Question: Is there a best way to implement a control like this in WPF?

I can easily replicate the text labels and the progress bar (without the circular "bumps" above each label) but I'd like to know if there's a control already out there, or a best practice, for creating this sort of control in WPF.
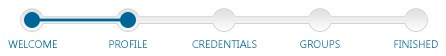
Answer: It's hard to say what the is in this case but here is how I would do it.
The wizard control in your screenshot looks like a combination of a 'ProgressBar' and an 'ItemsControl' and in this case it seems easier to me to derive from 'ItemsControl' and implement the progress functionality than the other way around but it also depends on how you want it to work .
Using a 'UniformGrid' as 'ItemsPanel' and the 'ItemTemplate' below, we get the following look 'List'

'''
<ItemsControl ItemsSource="{Binding Steps}">
<ItemsControl.ItemsPanel>
<ItemsPanelTemplate>
<UniformGrid Rows="1"/>
</ItemsPanelTemplate>
</ItemsControl.ItemsPanel>
<ItemsControl.ItemTemplate>
<DataTemplate>
<Grid>
<Grid.RowDefinitions>
<RowDefinition Height="Auto"/>
<RowDefinition Height="Auto"/>
</Grid.RowDefinitions>
<Ellipse HorizontalAlignment="Center" Height="20" Width="20" Stroke="Transparent" Fill="Blue"/>
<TextBlock Grid.Row="1" Text="{Binding}" HorizontalAlignment="Center" Margin="0,5,0,0"/>
</Grid>
</DataTemplate>
</ItemsControl.ItemTemplate>
</ItemsControl>
'''
Adding a 'DropShadowEffect' to the 'ItemsPanel', two 'Path' elements to the 'ItemTemplate' and two 'DataTriggers' to determine if the current item is the first or last item to show/hide the left/right 'Path' and we can get a pretty similar look to your screenshot

'''
<UniformGrid Rows="1" SnapsToDevicePixels="True">
<UniformGrid.Effect>
<DropShadowEffect Color="Black"
BlurRadius="5"
Opacity="0.6"
ShadowDepth="0"/>
</UniformGrid.Effect>
</UniformGrid>
'''
'''
<DataTemplate>
<DataTemplate.Resources>
<Style TargetType="Path">
<Setter Property="Data" Value="M0.0,0.0 L0.0,0.33 L1.0,0.33 L1.0,0.66 L0.0,0.66 L0.0,1.0"/>
<Setter Property="StrokeThickness" Value="0"/>
<Setter Property="Height" Value="21"/>
<Setter Property="Stretch" Value="Fill"/>
<Setter Property="Fill" Value="{StaticResource wizardBarBrush}"/>
<Setter Property="StrokeEndLineCap" Value="Square"/>
<Setter Property="StrokeStartLineCap" Value="Square"/>
<Setter Property="Stroke" Value="Transparent"/>
</Style>
</DataTemplate.Resources>
<Grid>
<Grid.RowDefinitions>
<RowDefinition Height="Auto"/>
<RowDefinition Height="Auto"/>
</Grid.RowDefinitions>
<Grid.ColumnDefinitions>
<ColumnDefinition/>
<ColumnDefinition/>
</Grid.ColumnDefinitions>
<Path Name="leftPath"/>
<Path Name="rightPath" Grid.Column="1"/>
<Ellipse Grid.ColumnSpan="2" HorizontalAlignment="Center" Height="20" Width="20" Stroke="Transparent" Fill="{StaticResource wizardBarBrush}"/>
<TextBlock Grid.ColumnSpan="2" Grid.Row="1" Text="{Binding}" HorizontalAlignment="Center" Margin="0,5,0,0"/>
</Grid>
<DataTemplate.Triggers>
<DataTrigger Binding="{Binding RelativeSource={RelativeSource PreviousData}}"
Value="{x:Null}">
<Setter TargetName="leftPath" Property="Visibility" Value="Collapsed"/>
</DataTrigger>
<DataTrigger Binding="{Binding RelativeSource={RelativeSource Self}, Converter={markup:IsLastItemConverter}}"
Value="True">
<Setter TargetName="rightPath" Property="Visibility" Value="Collapsed"/>
</DataTrigger>
</DataTemplate.Triggers>
</DataTemplate>
'''
If you decide to use this approach you can probably work out how to get the rest of it going, like
- - 'DropShadowEffect'-
Anyway, I uploaded a sample project with a custom control called 'WizardProgressBar' and a demo project using it here: <URL>
It looks like this

Things to note about the sample
- 'DropShadowEffect'- -
Made a few changes to the sample project where I split the presentation into two 'ItemsControls' to get rid of the thin lines between each item. It now looks like this

Uploaded it here: <URL>
And here are the missing parts from the sample code above
'''
<LinearGradientBrush x:Key="wizardBarBrush" StartPoint="0.5,0.0" EndPoint="0.5,1.0">
<GradientStop Color="#FFE4E4E4" Offset="0.25"/>
<GradientStop Color="#FFededed" Offset="0.50"/>
<GradientStop Color="#FFFCFCFC" Offset="0.75"/>
</LinearGradientBrush>
'''
'''
public class IsLastItemConverter : MarkupExtension, IValueConverter
{
public object Convert(object value, Type targetType, object parameter, System.Globalization.CultureInfo culture)
{
ContentPresenter contentPresenter = value as ContentPresenter;
ItemsControl itemsControl = ItemsControl.ItemsControlFromItemContainer(contentPresenter);
int index = itemsControl.ItemContainerGenerator.IndexFromContainer(contentPresenter);
return (index == (itemsControl.Items.Count - 1));
}
public object ConvertBack(object value, Type targetType, object parameter, System.Globalization.CultureInfo culture)
{
throw new NotSupportedException();
}
public IsLastItemConverter() { }
public override object ProvideValue(IServiceProvider serviceProvider)
{
return this;
}
}
'''